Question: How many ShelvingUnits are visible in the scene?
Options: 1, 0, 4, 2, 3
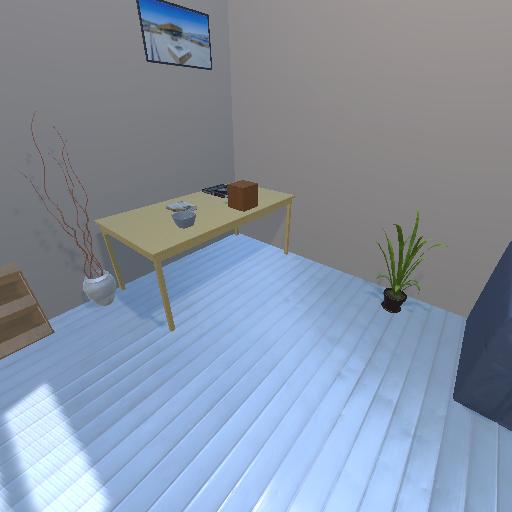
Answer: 1